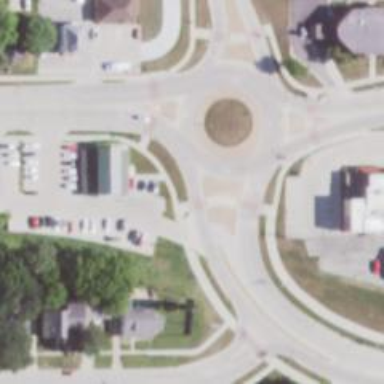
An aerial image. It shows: Roundabout on primary highway.